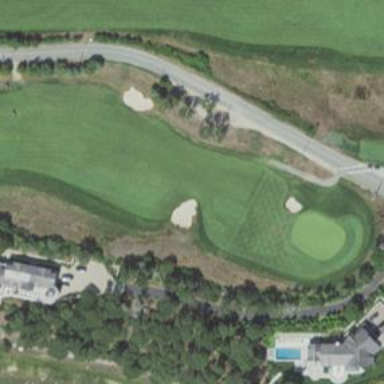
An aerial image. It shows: Golf hole.